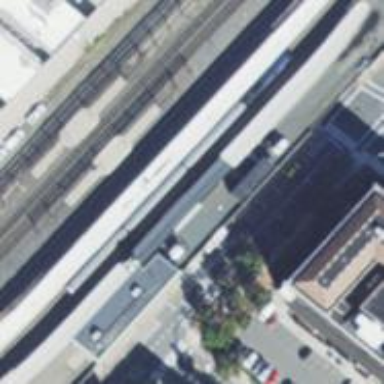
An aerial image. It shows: Platform for public transport at railway station.